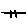
Label: line